Brain MRI, t1w sequence, axial 2D slice.
Patient: age 34, sex M, weight 95 kg, height 1.95 m
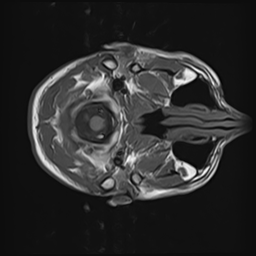